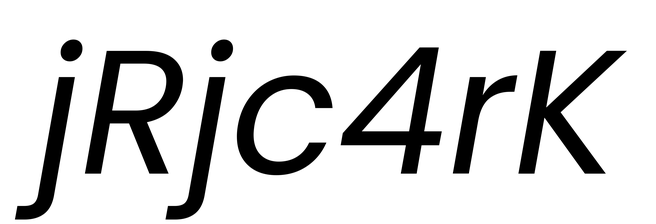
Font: Poppins-Italic